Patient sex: F
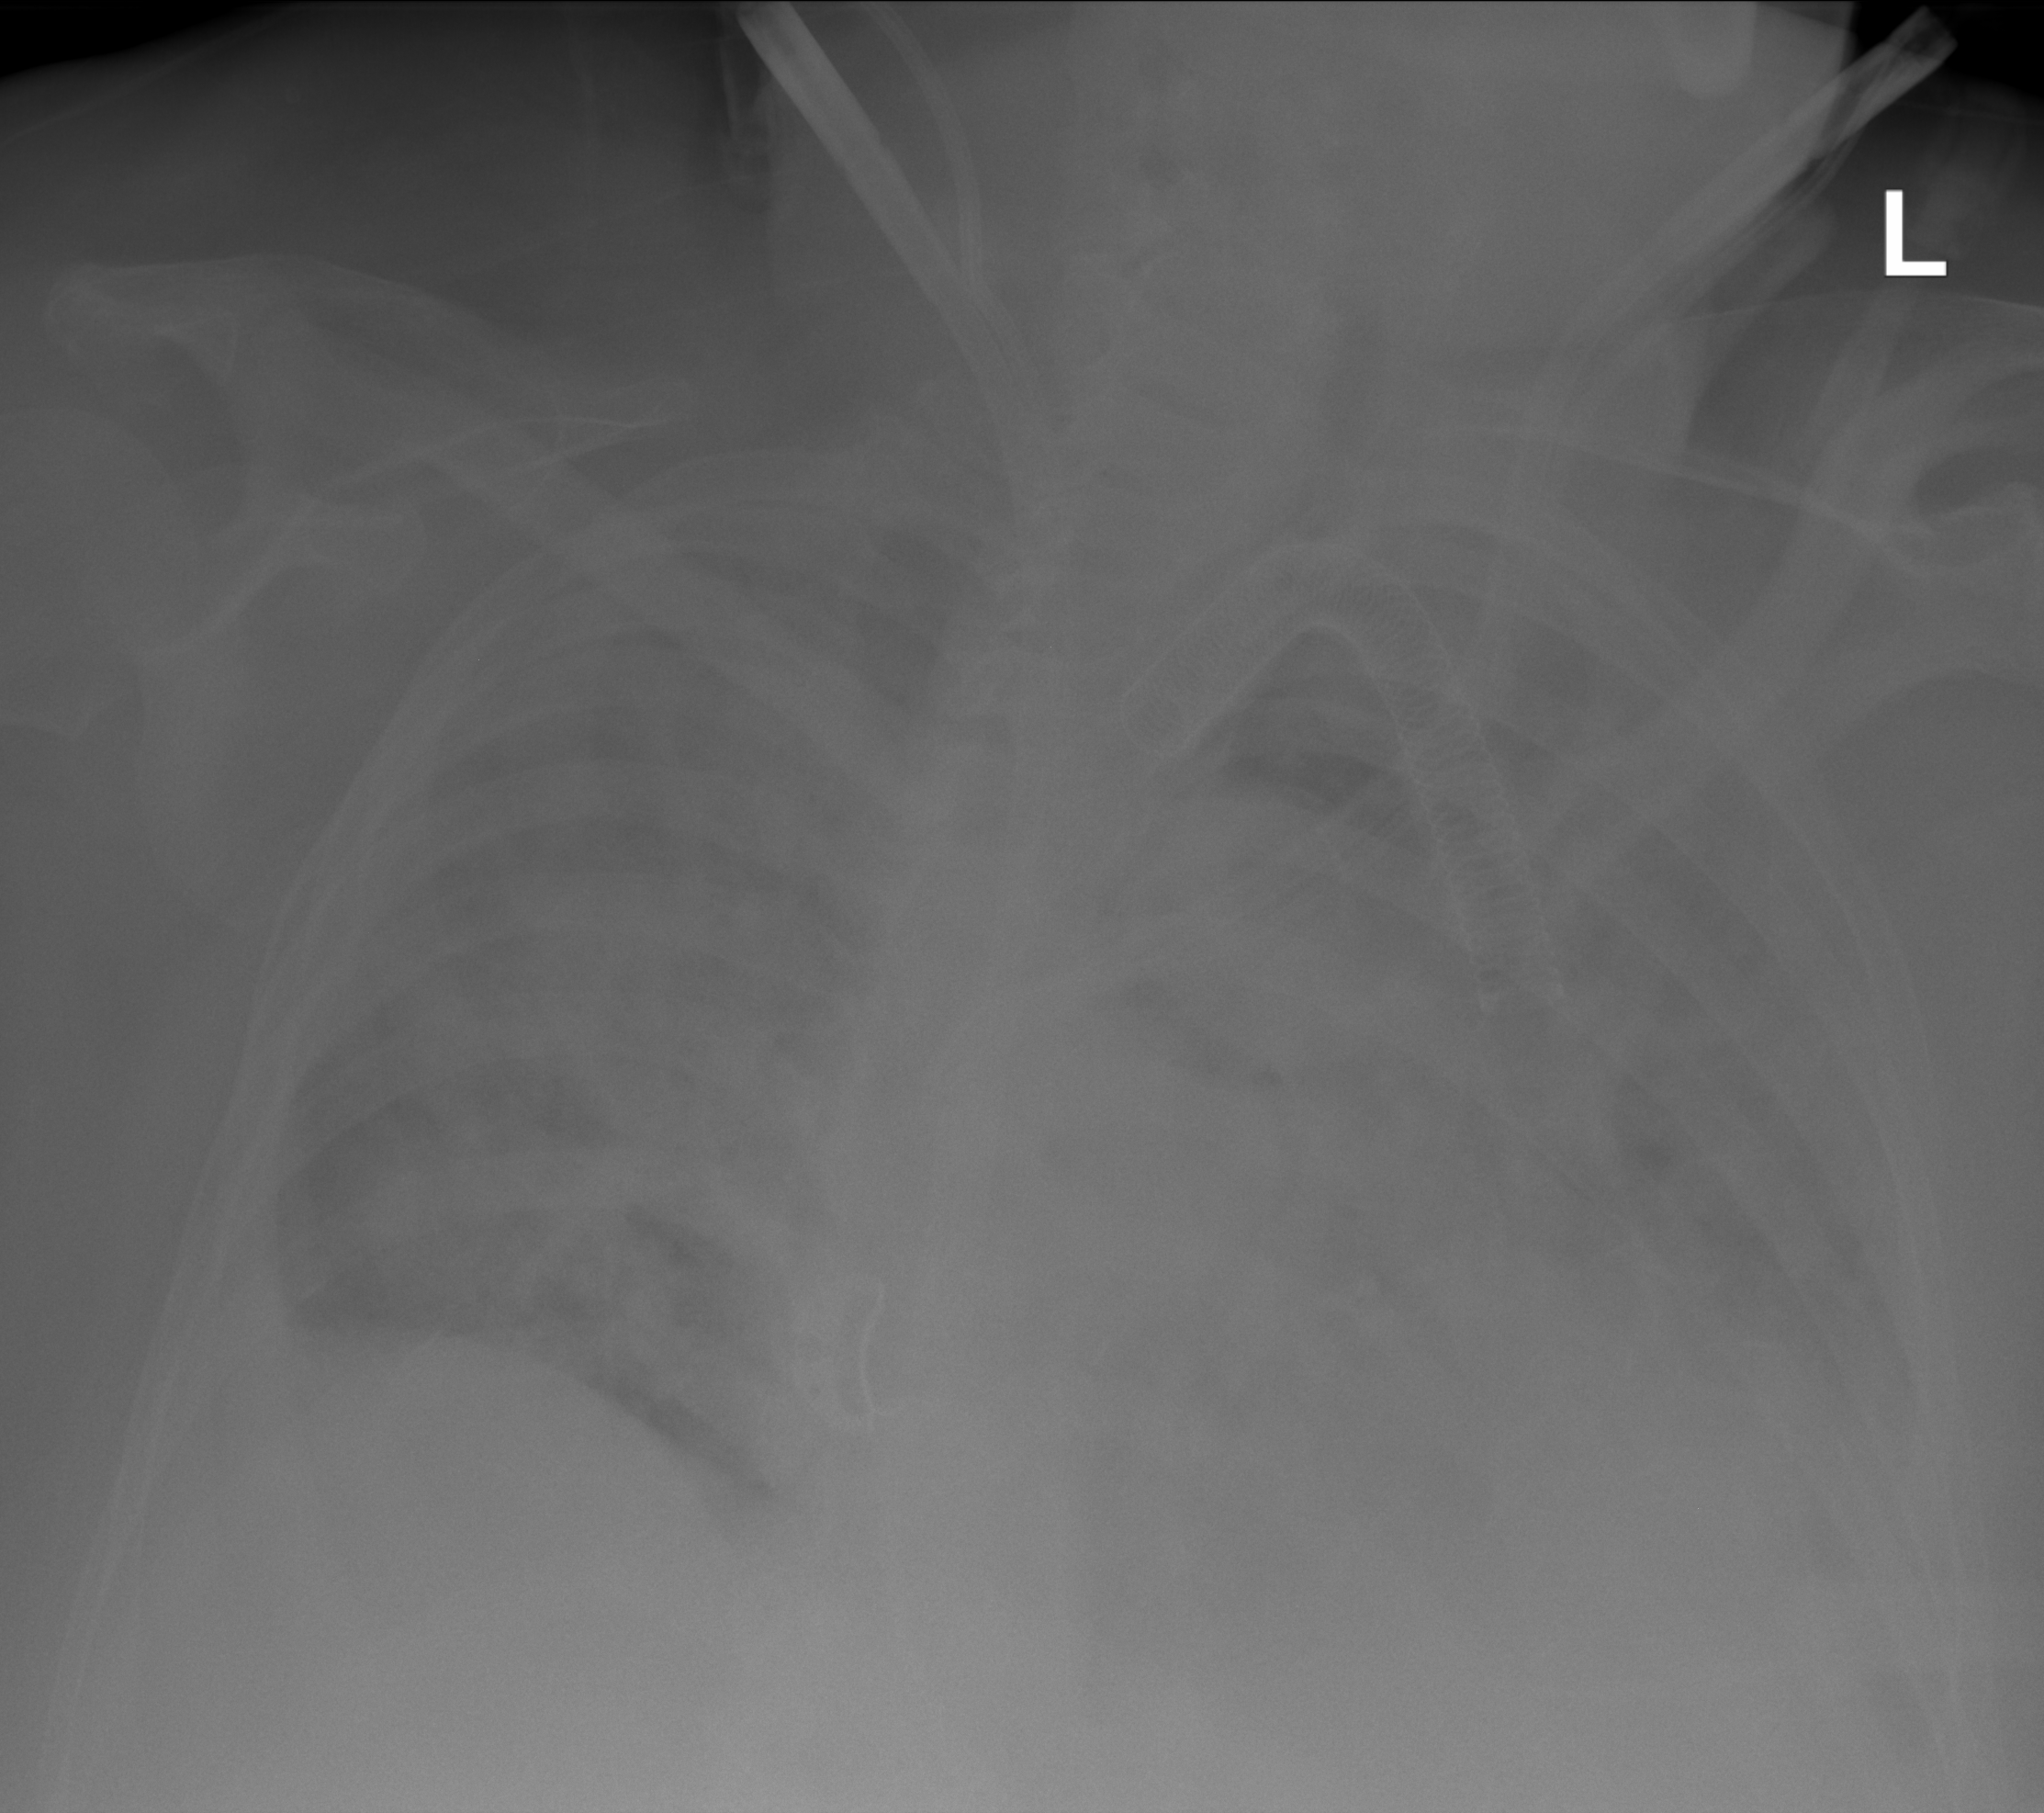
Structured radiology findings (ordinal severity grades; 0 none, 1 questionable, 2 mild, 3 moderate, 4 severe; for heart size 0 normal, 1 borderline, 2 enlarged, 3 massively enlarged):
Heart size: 2
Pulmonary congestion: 2
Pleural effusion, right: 2
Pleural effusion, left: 0
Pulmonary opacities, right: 3
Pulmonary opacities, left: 3
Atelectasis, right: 2
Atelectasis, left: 2